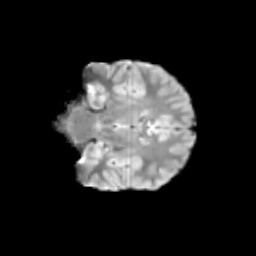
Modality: T2w
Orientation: coronal
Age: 11
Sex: male
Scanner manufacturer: siemens
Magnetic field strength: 3 T
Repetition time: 3.8 s
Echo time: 0.07 s